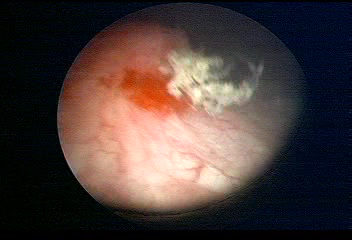
Modality: WLC
Class: Malignant
Subclass: HighGradePapillary
Lesion: L1
Stage: T1
Morphology: Papillary
Bladder cancer association: Yes
Annotated structures: Tumor